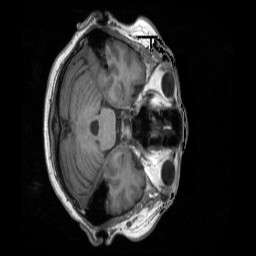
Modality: T1w
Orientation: axial
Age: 53
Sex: female
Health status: ill
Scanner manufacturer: siemens
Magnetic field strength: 3 T
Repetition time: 1.9 s
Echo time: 0.00247 s